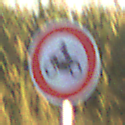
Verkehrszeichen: VerbotKraftraeder
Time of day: SunriseSunset
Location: Outdoor (RoadRail)
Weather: Clear
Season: NotSpecified
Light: Natural